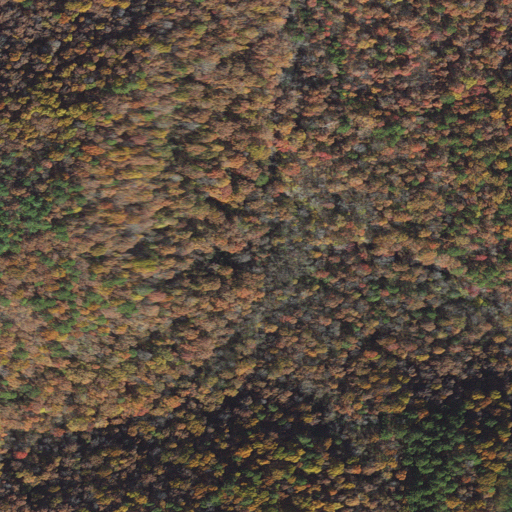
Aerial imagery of valley in Arkansas named Logan Hollow containing deciduous forest and mixed forest